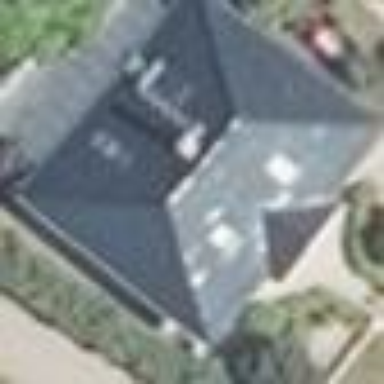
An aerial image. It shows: Detached building with pyramidal roof shape.